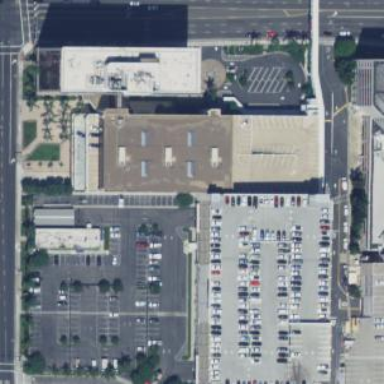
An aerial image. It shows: Multi-storey parking building.